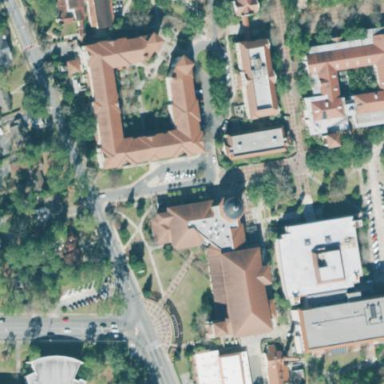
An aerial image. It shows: University building.